Question: This is the layout of my app, I will want both the album and the songs (Red & Blue) to move horizontally as you scroll to view different albums (Purple). However, I want the songs (Blue) to move independently vertically to scroll through the songs in the album.
So far my coding looks as you would expect...
'''
<LinearLayout
<HorizontalScrollView
<LinearLayout
<LinearLayout (This layout is so the album cover is displayed correctly)
<ImageView
<ScrollView
<LinearLayout
<TextView (Songs)
<TextView
<TextView
<TextView
'''
My problem occurs when I vertically scroll through the songs. when I scroll vertically, if I move my finger to the left or the right it detects the HorizontalScrollView and stops scrolling vertically. What can I do to stop this? If there is nothing I can do, what else except HorizontalScrollView could I use?
Thanks,
-Steven

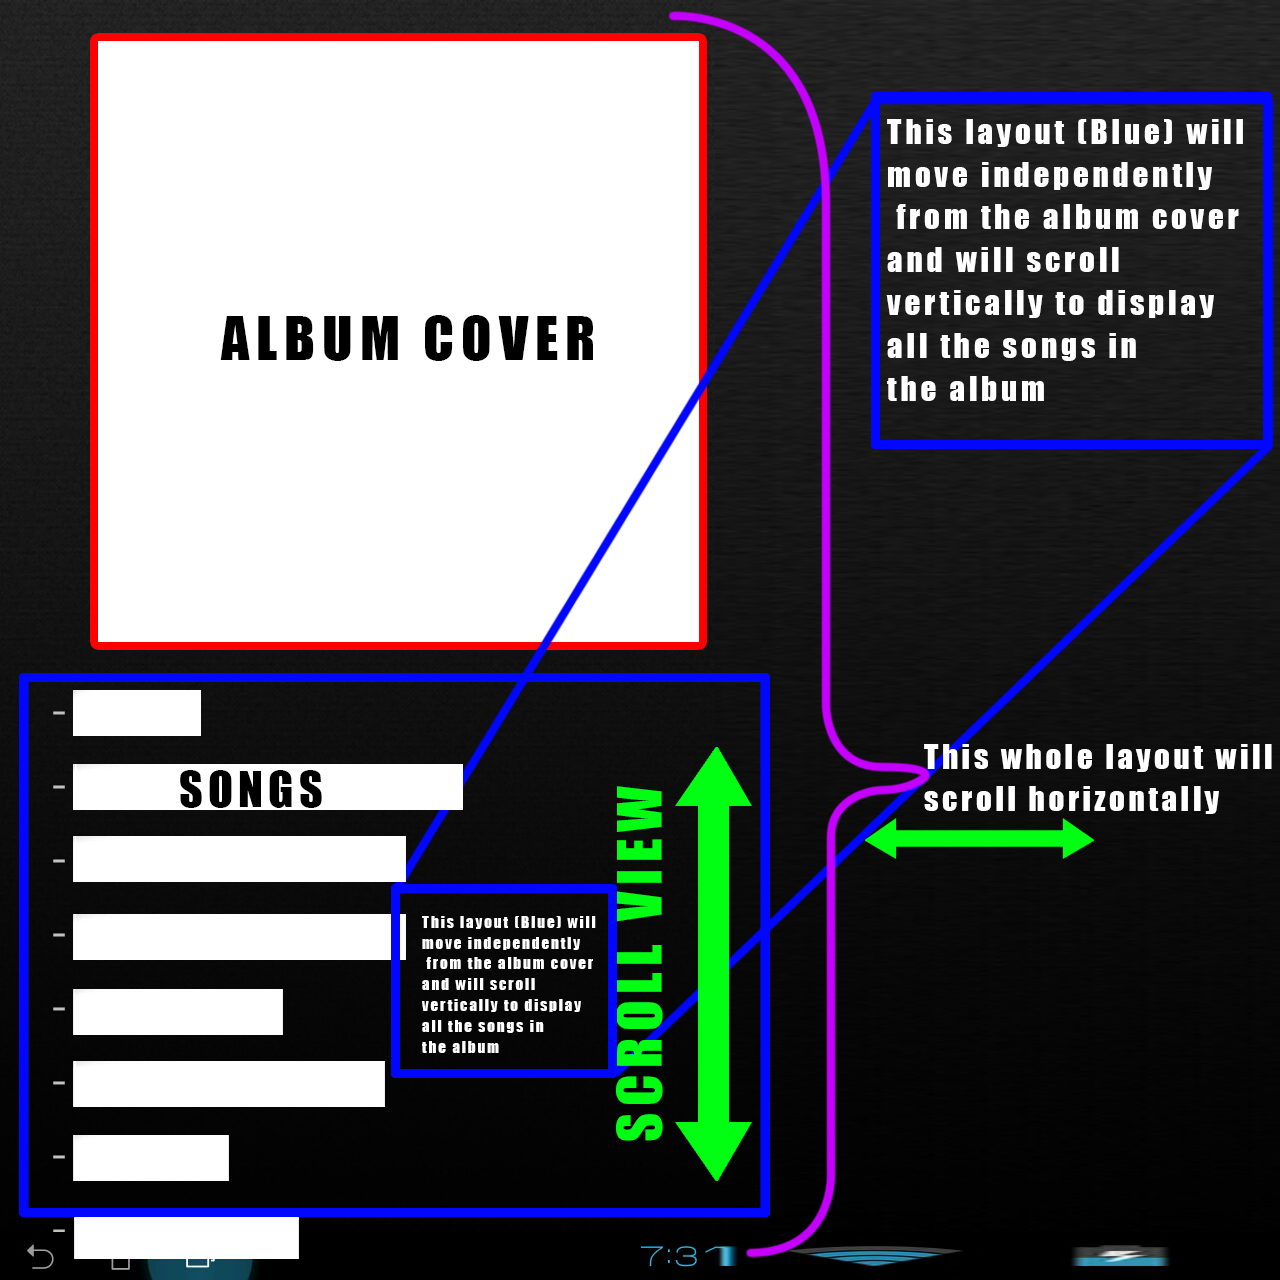
Answer: I would say fundamentally you need to change your layout. First off, each album will have a different number of songs, so the list of songs would be best done as a 'ListView' as opposed to hand built 'ScrollView'. Next, for the album, I would use a 'ViewPager' and attach a 'ViewPager#OnPageChangeListener' to it and when the page is changed the list of songs are updated.
Now to fix your current xml, and based on my understanding that you want the Album to be moving left to right you need to do this:
'''
<LinearLayout
<HorizontalScrollView
<LinearLayout
<LinearLayout (This layout is so the album cover is displayed correctly)
<ImageView
</HorizontalScrollView> <!-- end the album HSV here --!>
<ScrollView
<LinearLayout
<TextView (Songs)
<TextView
<TextView
<TextView
</ScrollView>
'''
Whats happening is you are wrapping the vertical 'ScrollView' in your 'HorizantleScrollView' for no reason. Now if you would like some level of left/right tug that would cause the next whole page to show up - I would switch to the 'ViewPager'. (If you aren't sure what I mean here, look at Google Play. They have vertical 'ListViews' and you can pull left and right for new pages...